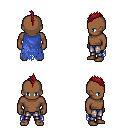
a pixel art fantasy rpg character, male body template, human, dark skin, blue tattered cape, metal pants, brunette mohawk hairstyle, four views (front, back, left, right), 2x2 character sprite sheet, small pixel art, hard edges, no anti-aliasing